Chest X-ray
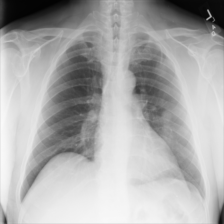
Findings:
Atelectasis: negative
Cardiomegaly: negative
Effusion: negative
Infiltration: negative
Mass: negative
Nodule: positive
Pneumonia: negative
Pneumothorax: negative
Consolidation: negative
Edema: negative
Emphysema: negative
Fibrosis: negative
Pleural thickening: negative
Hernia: negative